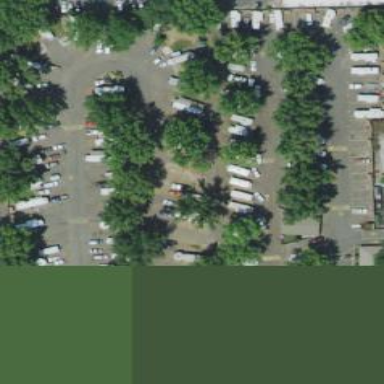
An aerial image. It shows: Caravan site for tourism.